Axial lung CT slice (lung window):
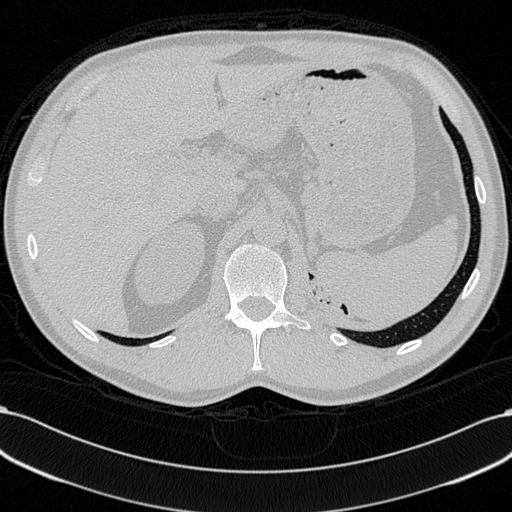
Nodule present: no